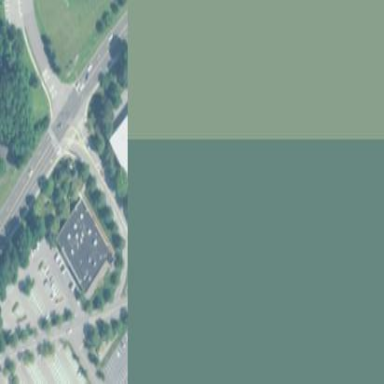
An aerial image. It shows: Retail building.